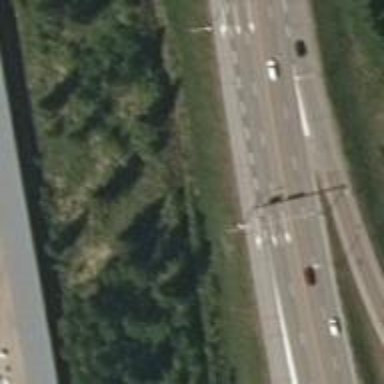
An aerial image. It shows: Trunk link highway with tertiary functional class.